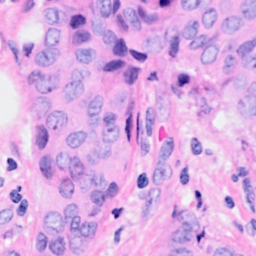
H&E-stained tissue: Breast